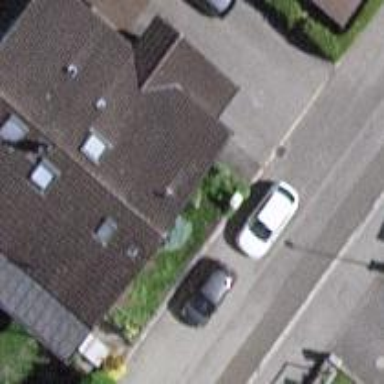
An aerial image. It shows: Semidetached house.